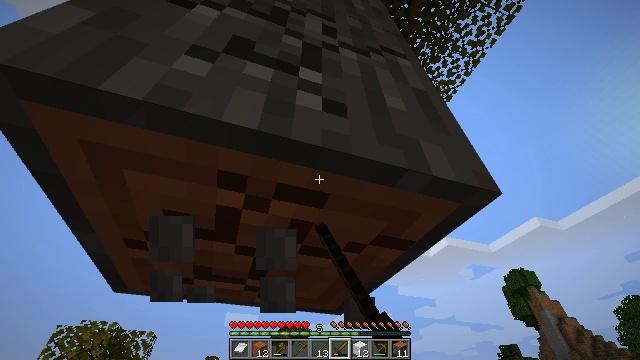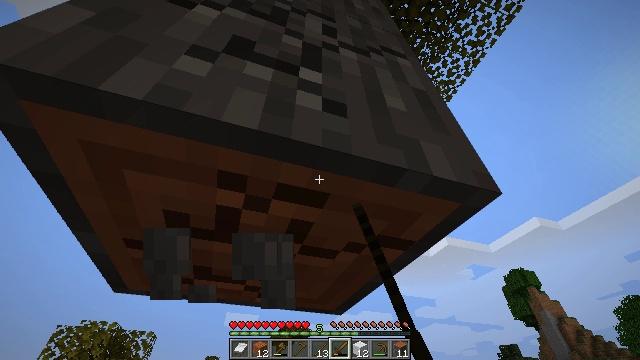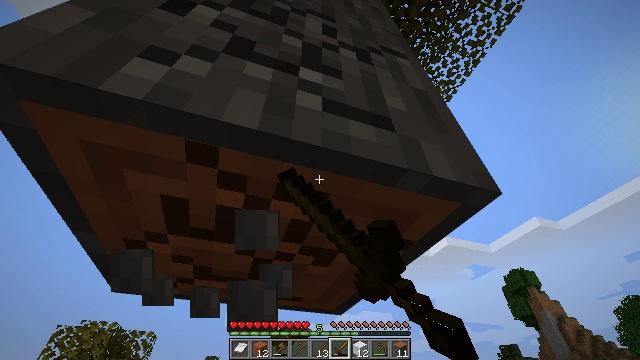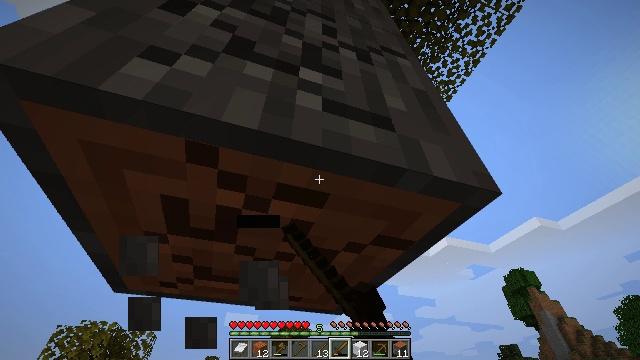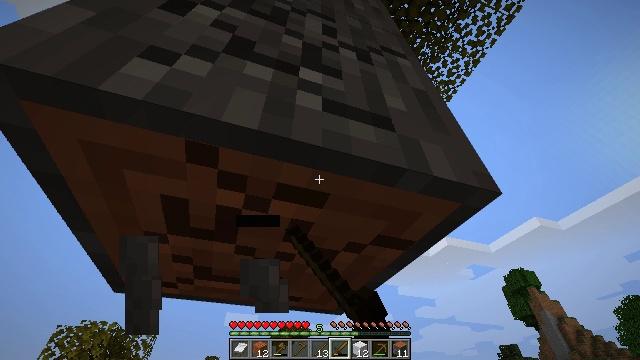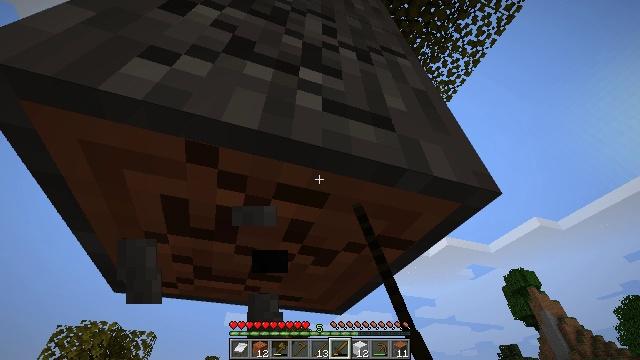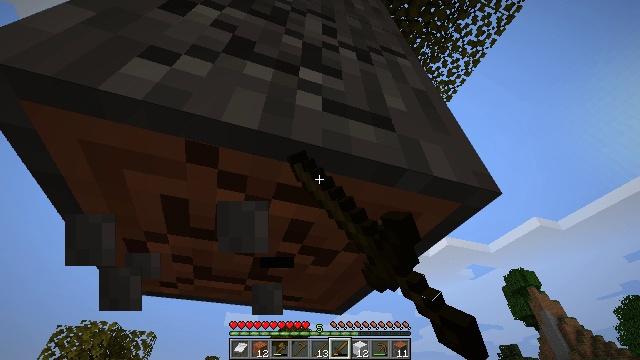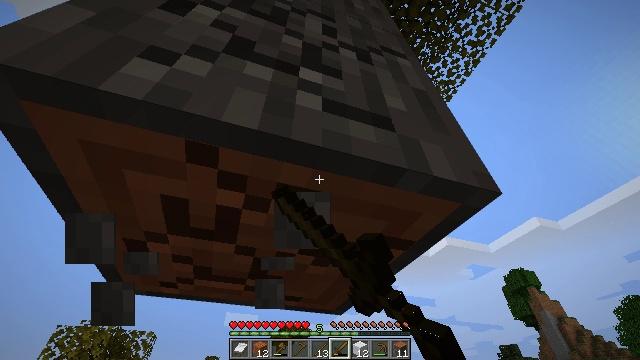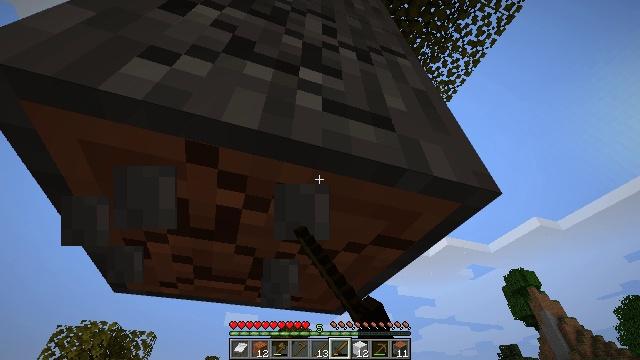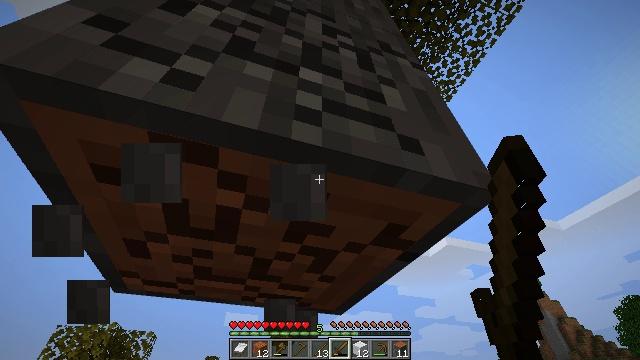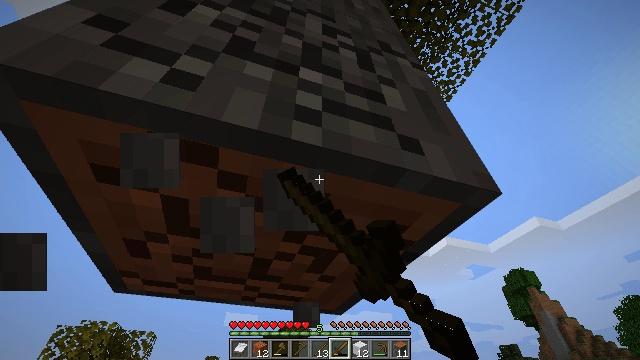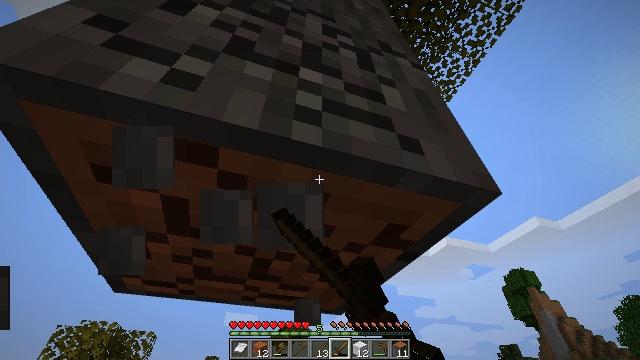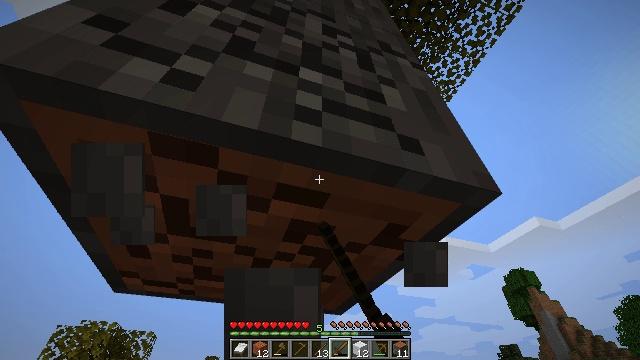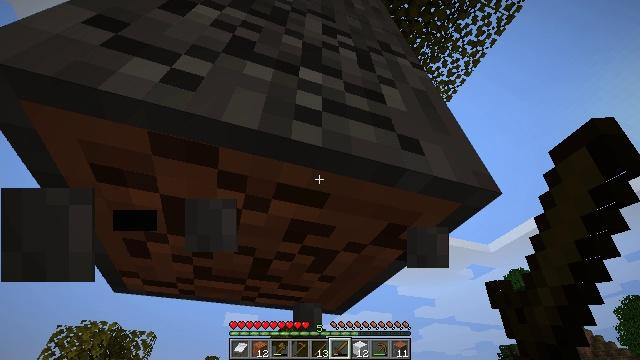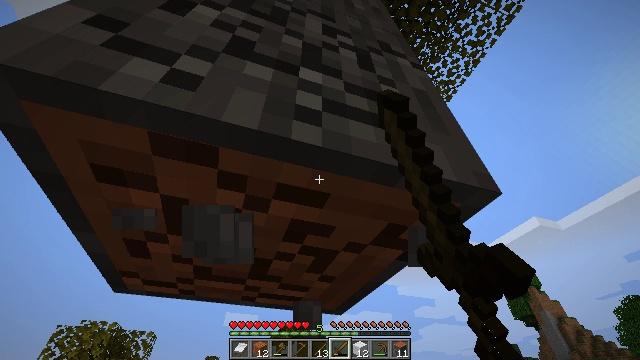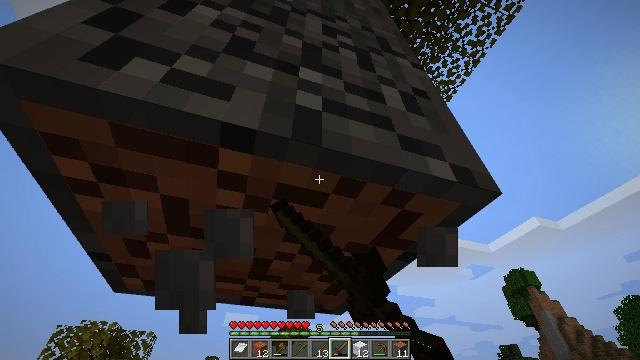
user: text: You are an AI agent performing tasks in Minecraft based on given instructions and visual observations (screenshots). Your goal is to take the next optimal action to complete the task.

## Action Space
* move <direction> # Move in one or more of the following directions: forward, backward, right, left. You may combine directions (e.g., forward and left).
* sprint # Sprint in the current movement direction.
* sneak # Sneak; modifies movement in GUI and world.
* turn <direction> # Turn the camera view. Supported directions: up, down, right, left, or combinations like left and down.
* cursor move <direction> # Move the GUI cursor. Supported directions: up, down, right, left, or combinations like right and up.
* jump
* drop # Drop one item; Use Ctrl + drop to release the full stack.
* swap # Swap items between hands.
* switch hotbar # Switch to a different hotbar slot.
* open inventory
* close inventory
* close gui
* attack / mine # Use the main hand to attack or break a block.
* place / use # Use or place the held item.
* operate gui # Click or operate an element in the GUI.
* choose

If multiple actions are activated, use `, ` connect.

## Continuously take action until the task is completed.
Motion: motion action
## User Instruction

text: Gather the acacia log for building.
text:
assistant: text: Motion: attack / mine
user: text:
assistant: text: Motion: attack / mine
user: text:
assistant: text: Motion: attack / mine
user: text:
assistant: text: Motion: attack / mine
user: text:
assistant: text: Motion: attack / mine
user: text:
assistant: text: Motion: attack / mine
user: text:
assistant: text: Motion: attack / mine
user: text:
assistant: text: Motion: attack / mine
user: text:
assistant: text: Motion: attack / mine
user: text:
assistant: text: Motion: attack / mine
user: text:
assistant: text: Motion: attack / mine
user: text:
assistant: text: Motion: attack / mine
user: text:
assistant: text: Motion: attack / mine
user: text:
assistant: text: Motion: attack / mine
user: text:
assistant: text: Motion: attack / mine
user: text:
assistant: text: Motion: attack / mine
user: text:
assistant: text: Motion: attack / mine
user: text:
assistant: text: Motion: attack / mine
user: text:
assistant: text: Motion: attack / mine
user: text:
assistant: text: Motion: attack / mine
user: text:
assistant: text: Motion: attack / mine
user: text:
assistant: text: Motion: attack / mine
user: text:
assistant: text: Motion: attack / mine
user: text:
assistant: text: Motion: attack / mine
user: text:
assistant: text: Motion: attack / mine
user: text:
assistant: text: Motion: attack / mine
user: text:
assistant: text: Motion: attack / mine
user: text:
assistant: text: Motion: attack / mine
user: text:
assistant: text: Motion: attack / mine
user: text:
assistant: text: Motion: attack / mine